Field crop: maize
Growth stage: 2
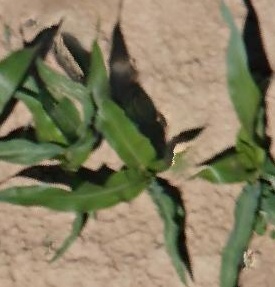
Species: maize